Question: I need to loop backwards from i=n-2 to i = 0 to code this math formula:

'''
for i in range(n-2,0):
X[i] = Y[i]
for m in range(i+1,n):
X[i] = X[i] - T[i,m] * X[m]
'''
It doesn't work, what am I doing wrong?
All numbers from numpy arrays
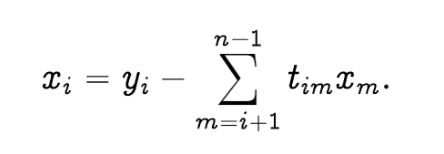
Answer: if you want to loop backward you can use the for loop like following
'''
range(start, end, step)
'''
the step is 1 by default. in your case, you have to specify the decrement in order the loop the work.